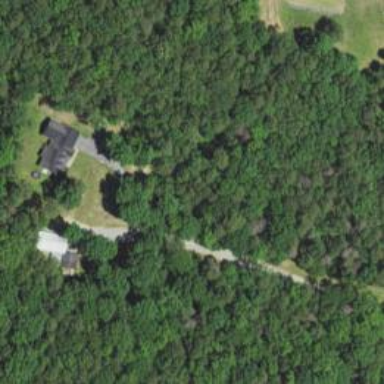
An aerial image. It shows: Driveway leading to service road.